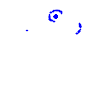
Particle: pion